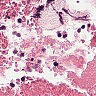
Metastatic tissue present: no